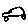
Label: car